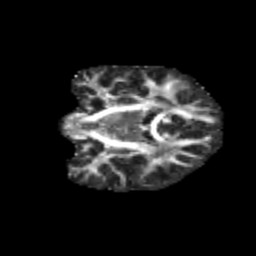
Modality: FA
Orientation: coronal
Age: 12
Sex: male
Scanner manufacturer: siemens
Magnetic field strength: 3 T
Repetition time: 3.8 s
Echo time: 0.07 s